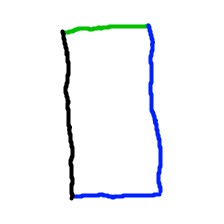
Shape: rectangle